Question: I have problem with OCaIDE under Eclipse Indigo. I've got a new OCaml Managed Project and in that a few modules. Here's how it looks in my workspace explorer:

All those files have errors (.mli files were automatically created), that sound (for instance for the file 'accum.ml')
'Error: I/O error: lab2/accum.cmo: No such file or directory'
and indeed there are no such files in the directory. I just can't get OCaIDE to create those files. I've tried automatic build, manual build, clean, anything I could think of. The OCaml paths set in the plugin configuration seem to be alright, because the toplevel interpreter works fine.
Additionally, here are some of the files from the project:
accum.ml:
'''
let reverseInt n =
let rec reverseAccum n accum = match n with
| 0 -> accum
| n -> reverseAccum (n/10) (10*accum + (n mod 10))
in reverseAccum n 0
'''
.project:
'''
<?xml version="1.0" encoding="UTF-8"?>
<projectDescription>
<name>lab2</name>
<comment></comment>
<projects>
</projects>
<buildSpec>
<buildCommand>
<name>Ocaml.ocamlbuilder</name>
<arguments>
</arguments>
</buildCommand>
</buildSpec>
<natures>
<nature>ocaml.ocamlnature</nature>
</natures>
</projectDescription>
'''
.paths:
'''
.
/usr/lib/ocaml
'''
I would really appreciate your help.
Edit: Maybe it's also important, I use Ubuntu 12.04 64 bit and OCaml 3.12.1
Edit2: Here's some compiler output:
'''
Building: lab2/simple.mli
File "lab2/simple.mli", line 1, characters 0-1:
Error: I/O error: lab2/simple.mli: No such file or directory
Building: lab2/simple.ml
File "lab2/simple.ml", line 1, characters 0-1:
Error: I/O error: lab2/simple.cmo: No such file or directory
Building: lab2/lists.mli
File "lab2/lists.mli", line 1, characters 0-1:
Error: I/O error: lab2/lists.mli: No such file or directory
Building: lab2/lists.ml
File "lab2/lists.ml", line 1, characters 0-1:
Error: I/O error: lab2/lists.cmo: No such file or directory
Building: lab2/bst.mli
File "lab2/bst.mli", line 1, characters 0-1:
Error: I/O error: lab2/bst.mli: No such file or directory
Building: lab2/bst.ml
File "lab2/bst.ml", line 1, characters 0-1:
Error: I/O error: lab2/bst.cmo: No such file or directory
Building: lab2/accum.mli
File "lab2/accum.mli", line 1, characters 0-1:
Error: I/O error: lab2/accum.mli: No such file or directory
Building: lab2/accum.ml
File "lab2/accum.ml", line 1, characters 0-1:
Error: I/O error: lab2/accum.cmo: No such file or directory
'''
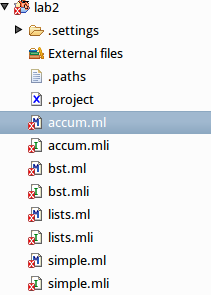
Answer: It seems like the problem was caused by my strange approach to creating OCaml projects - I created them outside the Eclipse workspace.
I've found <URL> tries not to mingle with folders outside its workspace. Therefore it won't automatically create interfaces, compilation units, etc. if the project is not in the workspace folder.
I re-created my project, this time in the workspace, and everything went alright. I can even rename already created files and all their references (mli, cmo) get updated.